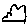
Label: cloud